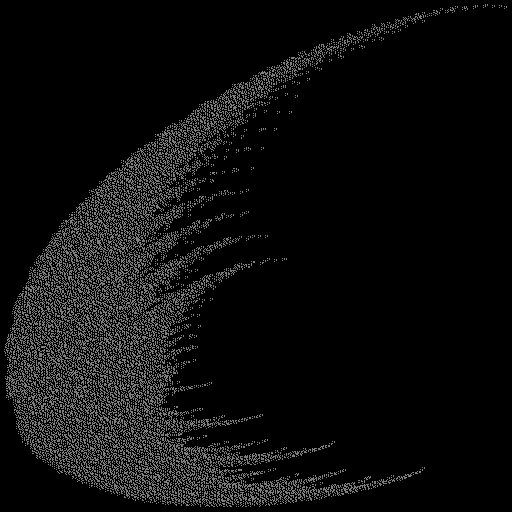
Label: snowdrift